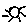
Label: sun